Question: We have Alerts set up in our environment to notify developers when a task is created for them.

These Alerts seem to work fine when a Task is created by itself. However, if one of our Promotion Managers creates a Task by linking it to a Change Item then the Alert doesn't work.
For the time being I've asked the Promotion Managers to create the Tasks without linking them to a Parent ID and then link it afterwards but this is obviously not ideal. Does anyone know how I could update my Alert Filters to allow the Alerts to flow again?
Addition Information [edit]:
We're using TFS 2015 Update 1
What I mean by "creates a Task by linking it to a Change Item" I mean that the Work Item is created as a child Task to the Change Work Item.
You go into the Change Work Item and under the "All Work Items Links" tab you create a new Task Work Item. This links the Task to the Change.
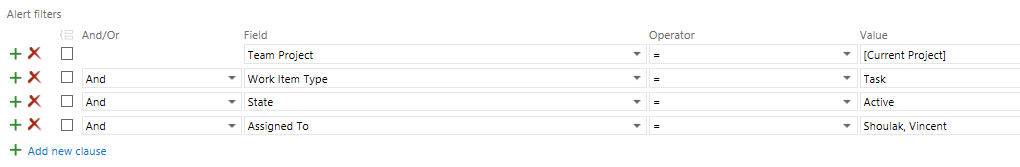
Answer: Without being able to fix my problem how I wanted to, I was able to figure out a work around that allowed my Alerts to perform as they used to. This work around adds a few extra steps to the Work Item creation but at least the Alerts are working.
The old way:
-
The work around:
-
For some reason, creating the Task Work Item without a parent right from the start, allows my Alerts to fire with no issues. I wish I understood why but my team is happy with the work around so I'll take the small victory.